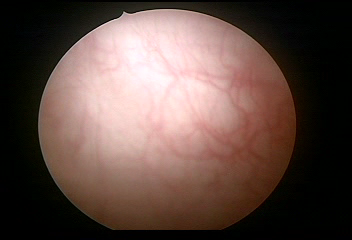
Modality: WLC
Class: Normal mucosa
Bladder cancer association: No